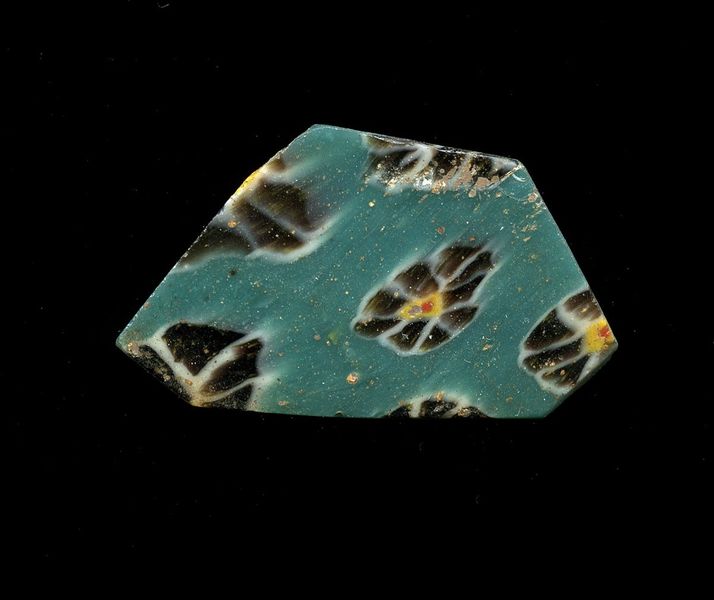
Titel: Fragment eines Gefäßes
Standort: Hamburg
Institution: Museum für Kunst und Gewerbe Hamburg
Schlagwörter: glas, antike, technik, kaiserzeit, aufbewahrung, blumenornamente, gefäß, behälter, frühe kaiserzeit, prinzipat, römische, millefiori, mittlere, späte